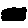
Label: bird